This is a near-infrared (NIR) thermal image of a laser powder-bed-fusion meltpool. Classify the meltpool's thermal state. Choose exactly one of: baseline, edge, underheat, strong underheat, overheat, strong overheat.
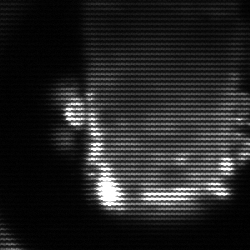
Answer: baseline